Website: home-depot
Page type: address-validator
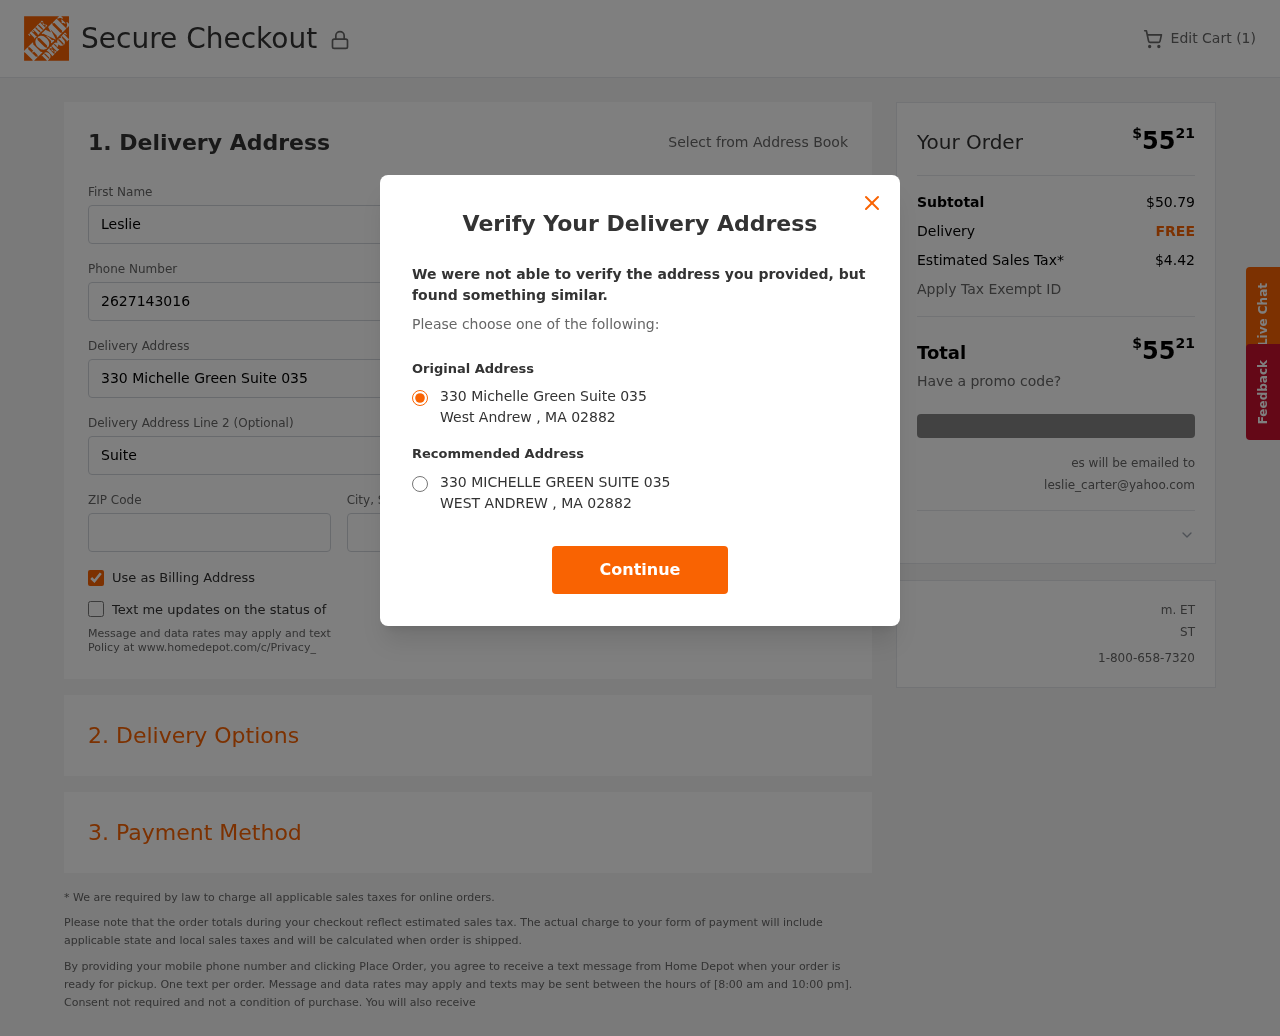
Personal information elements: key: PII_CITY
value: West Andrew
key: PII_EMAIL
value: leslie_carter@yahoo.com
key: PII_POSTCODE
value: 02882
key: PII_STATE_ABBR
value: MA
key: PII_STREET
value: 330 Michelle Green Suite 035
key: PII_FIRSTNAME
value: Leslie
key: PII_LASTNAME
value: Carter
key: PII_PHONE
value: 2627143016
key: PII_STREET2
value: Suite 270
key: PII_CITY_STATE
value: West Andrew, MA
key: PII_STREET_ALT
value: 330 MICHELLE GREEN SUITE 035
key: PII_CITY_ALT
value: WEST ANDREW
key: PII_POSTCODE_FULL
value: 02882
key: PII_POSTCODE_NUMERIC
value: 2882
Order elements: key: ORDER_NUM_ITEMS
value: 1
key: ORDER_TOTAL
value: $5521
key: ORDER_SUBTOTAL
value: $50.79
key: ORDER_SHIPPING_COST
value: FREE
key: ORDER_TAX
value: $4.42